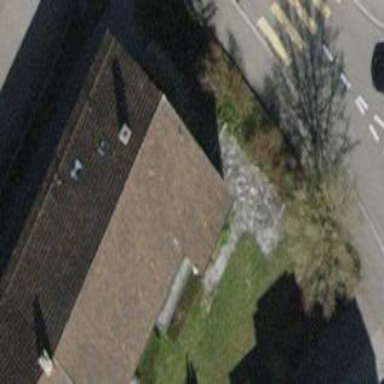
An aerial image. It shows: Building with tile roof.